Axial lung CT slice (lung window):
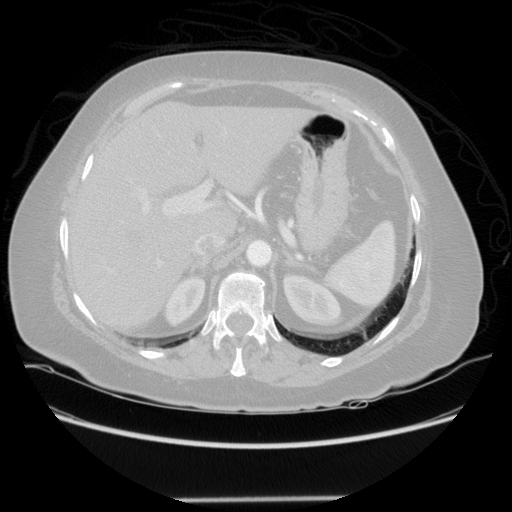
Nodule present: no